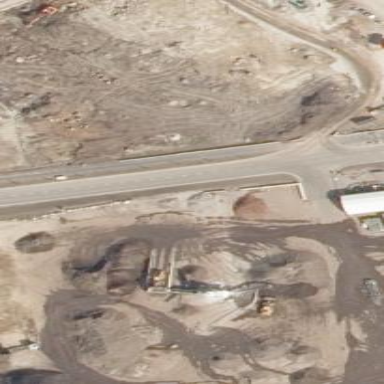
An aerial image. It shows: Quarry area.